Field crop: maize
Growth stage: 1
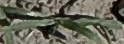
Species: sorghum